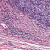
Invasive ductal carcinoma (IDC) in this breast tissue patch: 0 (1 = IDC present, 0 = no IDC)